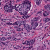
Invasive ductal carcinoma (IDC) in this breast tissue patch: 0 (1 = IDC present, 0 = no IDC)